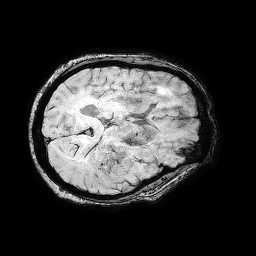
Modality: SWI
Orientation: axial
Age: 61
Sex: male
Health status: ill
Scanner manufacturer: philips
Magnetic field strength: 3 T
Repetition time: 0.031 s